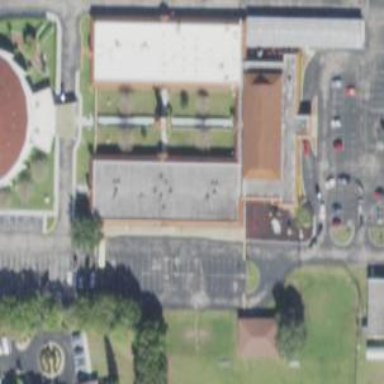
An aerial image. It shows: School.